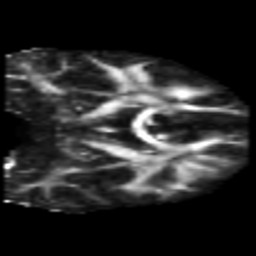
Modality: FA
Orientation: coronal
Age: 22
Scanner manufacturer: philips
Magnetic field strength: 3 T
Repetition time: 8.6 s
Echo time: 0.127 s